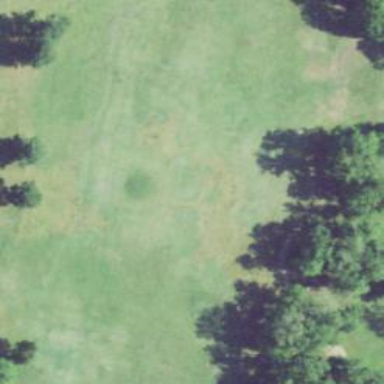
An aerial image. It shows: Driving range for golf practice.